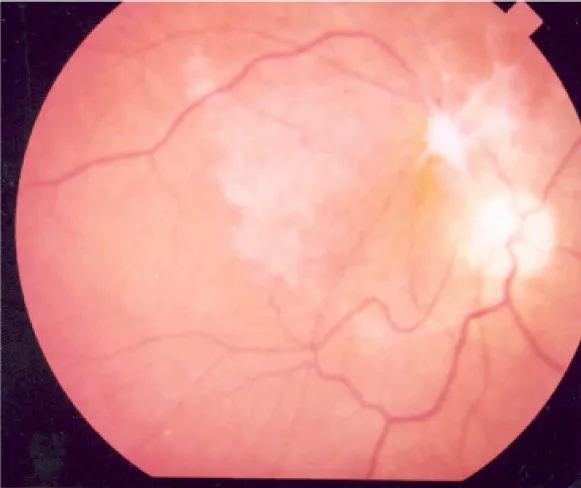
Colour fundus photograph of the right eye showing macular scar and massive subretinal fibrosis and a pale optic nerve.
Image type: ophthalmic_imaging (fundus_photograph)